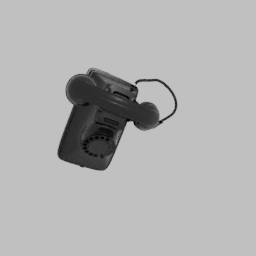
Label: electronics